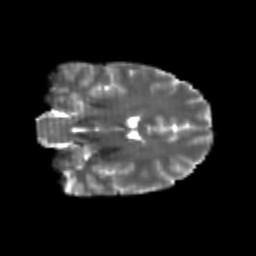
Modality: T2w
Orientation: coronal
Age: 25
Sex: male
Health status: healthy
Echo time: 0.074 s